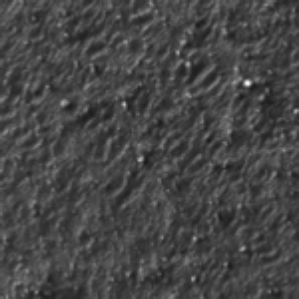
Label: frost